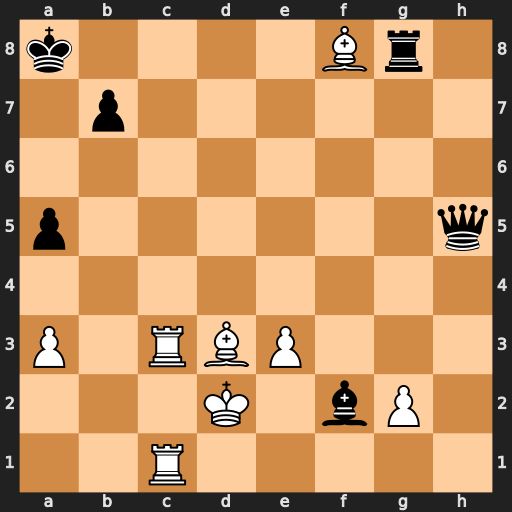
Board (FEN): k4Br1/1p6/8/p6q/8/P1RBP3/3K1bP1/2R5
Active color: w
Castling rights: -
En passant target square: -
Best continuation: Rc8+ Ka7 Bc5+